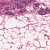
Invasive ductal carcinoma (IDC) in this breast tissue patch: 0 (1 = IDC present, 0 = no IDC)